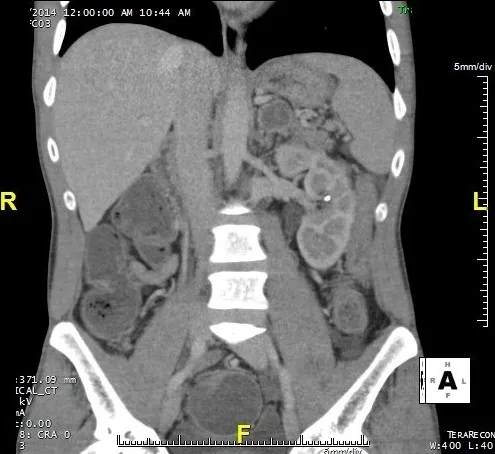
CT scan longitudinal view pancreatic cyst located in the tail of pancreas.
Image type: radiology (ct)